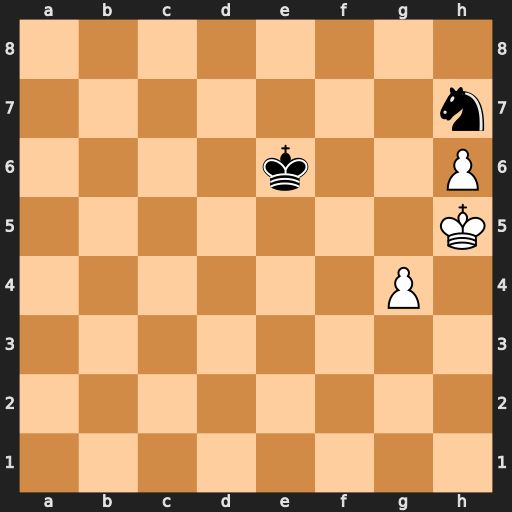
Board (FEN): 8/7n/4k2P/7K/6P1/8/8/8
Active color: w
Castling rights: -
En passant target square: -
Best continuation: Kg6 Nf8+ Kg7